Question: I am using and I encountered this error - after I Run / Debug my project, after "'Artifact portal-webapp:war exploded: Artifact is deployed successfully'"
I get this error but it has been working util now...
Do you Have any idea what should it be?

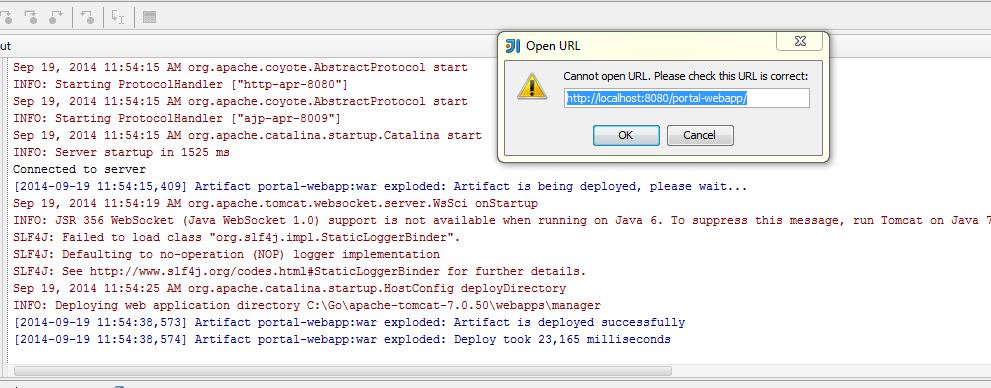
Answer: I was on production profile but I don't know how I was building until now automatic on dev profile. Now I put a -Pdev to the mvn clean install command I had in a .bat file and all is ok.